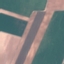
Land use / land cover class: AnnualCrop